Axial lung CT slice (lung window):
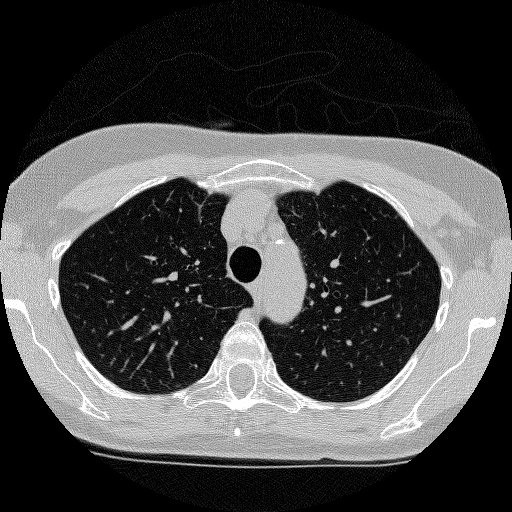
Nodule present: no